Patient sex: M
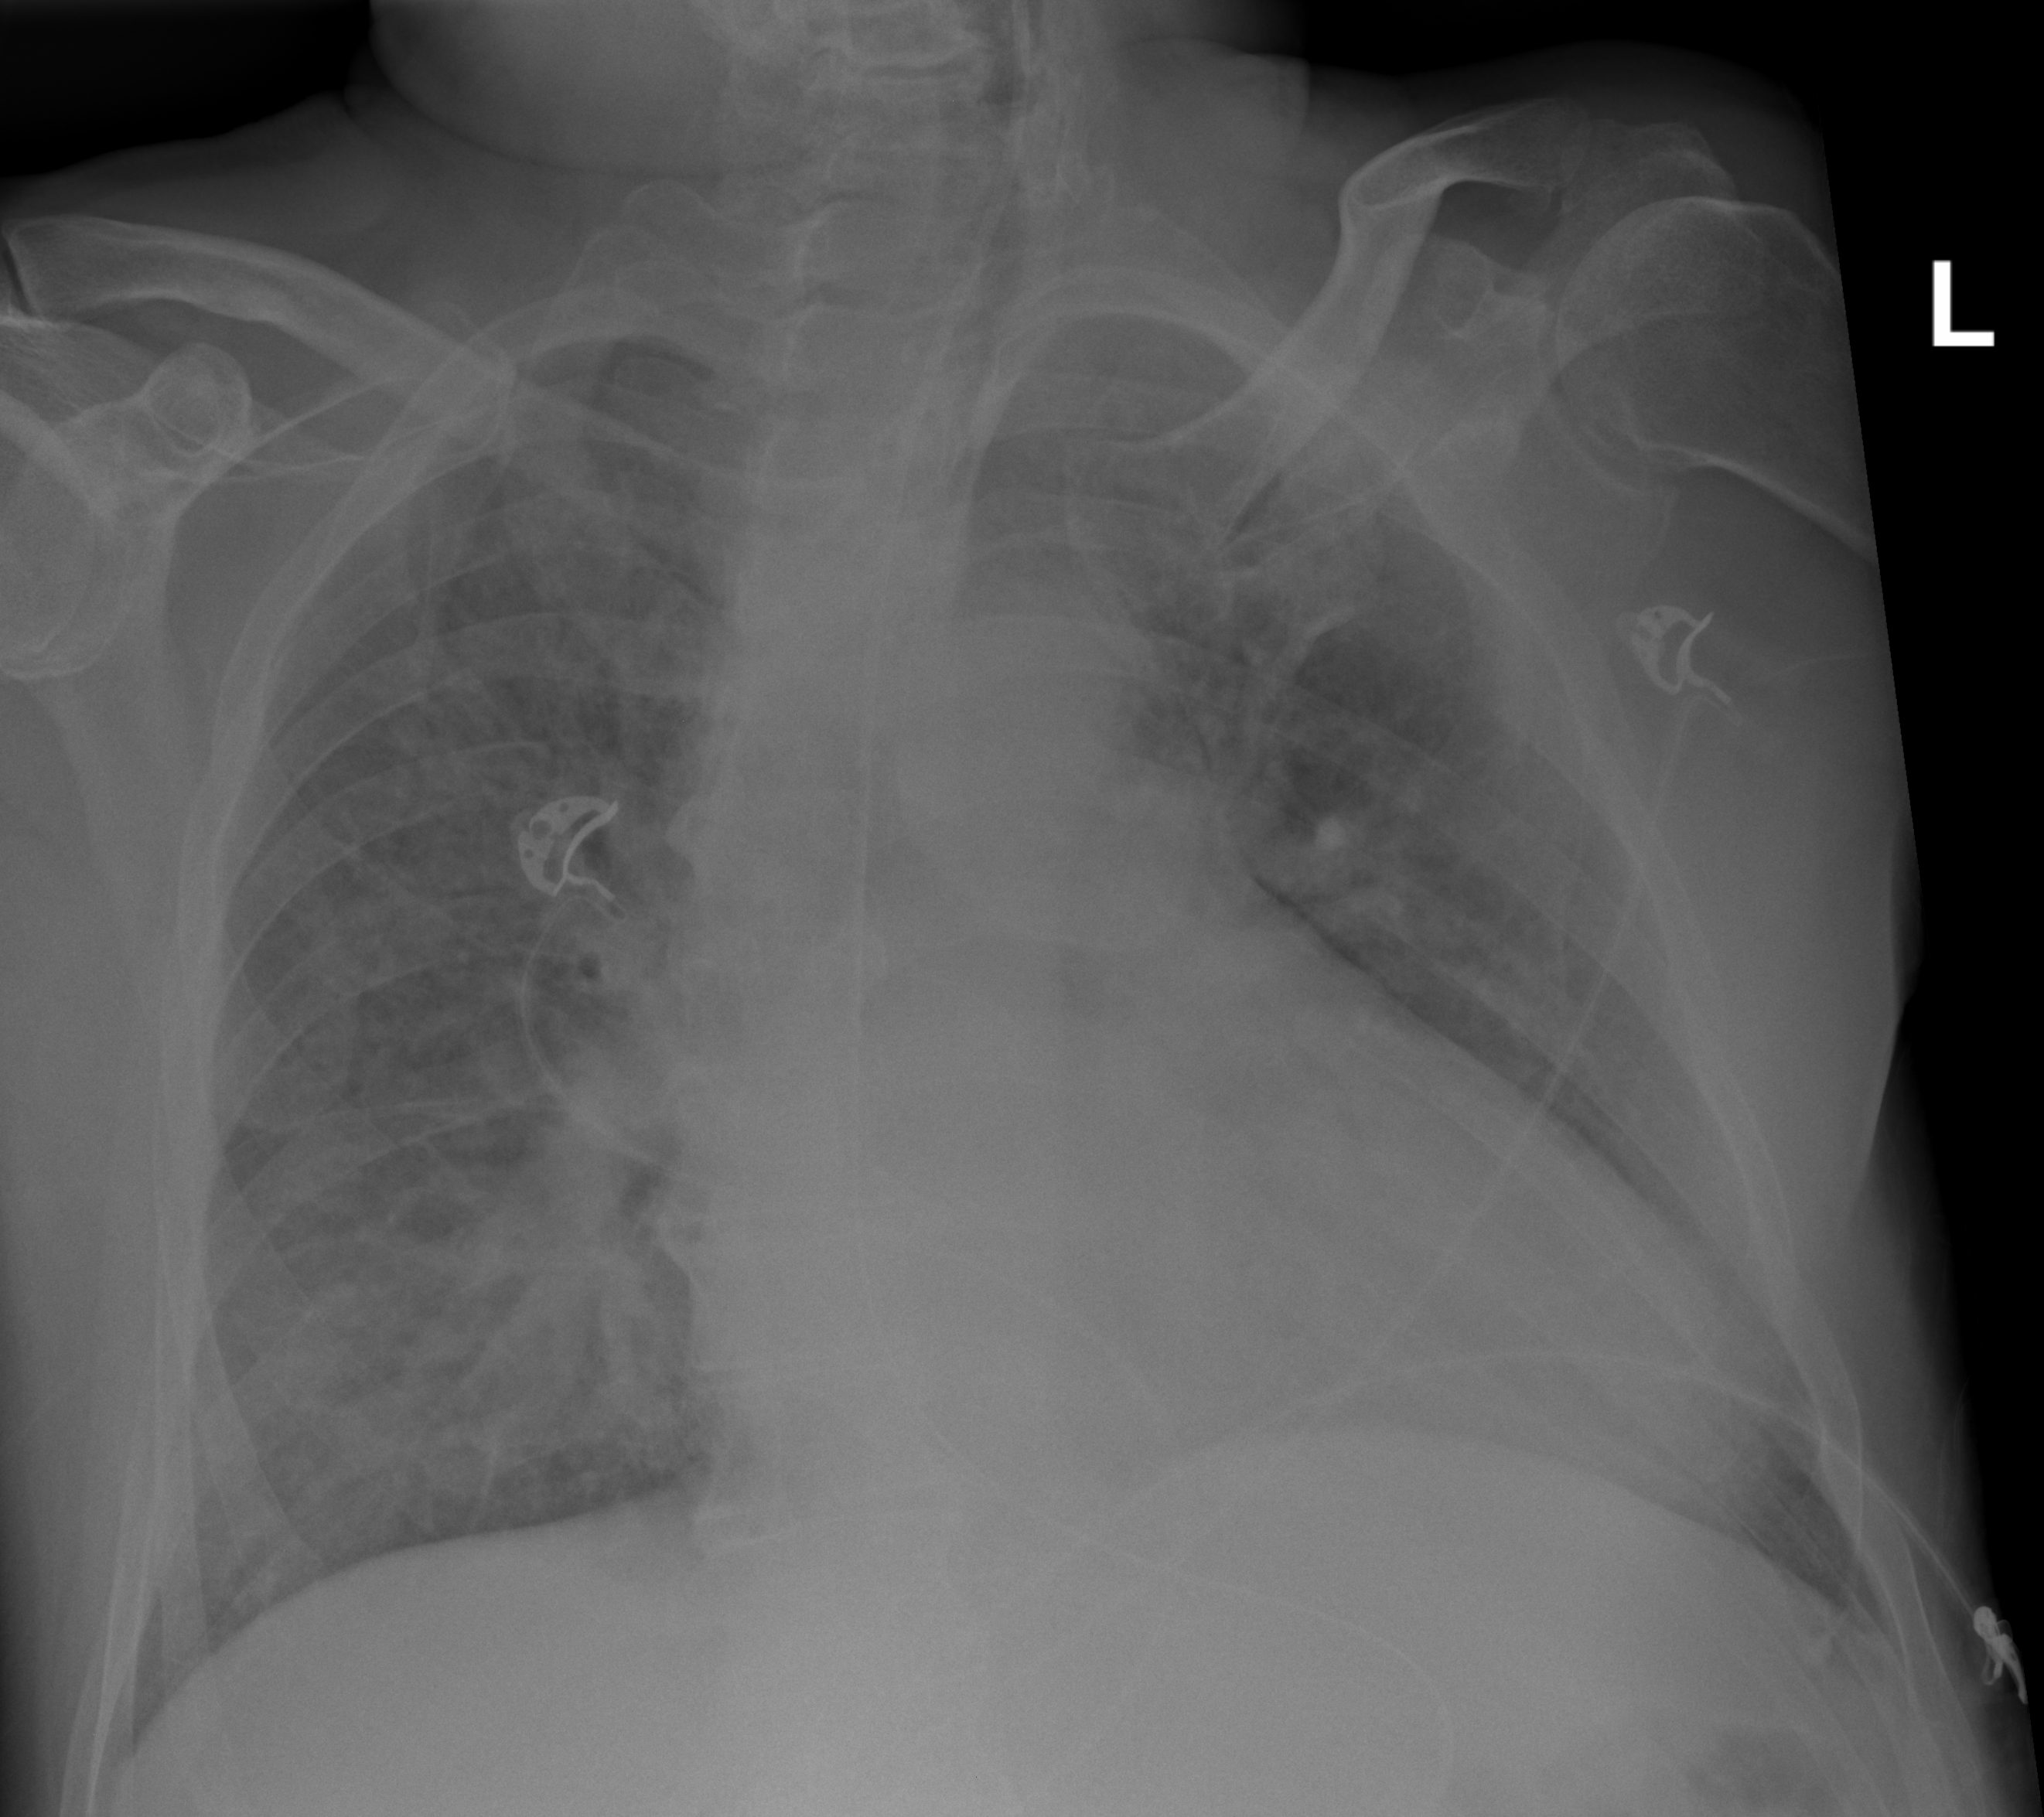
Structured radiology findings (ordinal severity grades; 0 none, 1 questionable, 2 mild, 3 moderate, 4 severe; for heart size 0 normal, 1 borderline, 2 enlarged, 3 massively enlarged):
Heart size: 0
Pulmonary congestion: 3
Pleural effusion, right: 0
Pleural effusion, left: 0
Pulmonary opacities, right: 3
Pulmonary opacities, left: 2
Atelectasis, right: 2
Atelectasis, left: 1